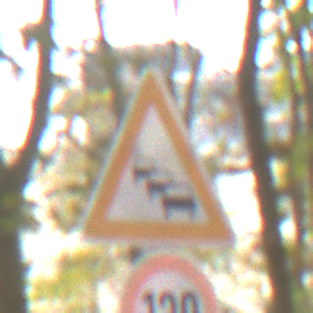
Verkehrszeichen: Stau
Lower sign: Geschwindigkeit130
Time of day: Midday
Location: Outdoor (Nature)
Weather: Overcast
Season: NotSpecified
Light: Natural